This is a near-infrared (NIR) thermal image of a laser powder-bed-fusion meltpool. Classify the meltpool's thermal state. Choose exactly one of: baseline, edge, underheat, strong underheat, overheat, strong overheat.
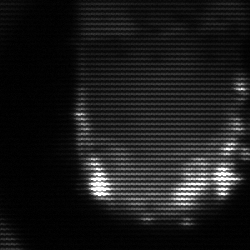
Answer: baseline